Question: I'm learning iOS and I'm working on what amounts to a Proof of Concept app in XCode 4.2. I essentially want to allow a user to enter a user/pass combo and if the user is in an array of objects, pass them on to the "Content" view, but if not, pass them on to the "Register" view.
In either case, since the app itself will be a tabbed app (though the login and register views are not tabbed), I need to be able to segue from a typical ViewController to a TabViewController.
'''
- (void)logIn:(id)sender{
[self performSegueWithIdentifier:@"Content" sender:sender];
'''
}
Currently, I have the app segueing to the proper ViewController, which is a TabBarController embedded in a NavViewController...but once it gets there...there are no tabs!!
What am I doing wrong?

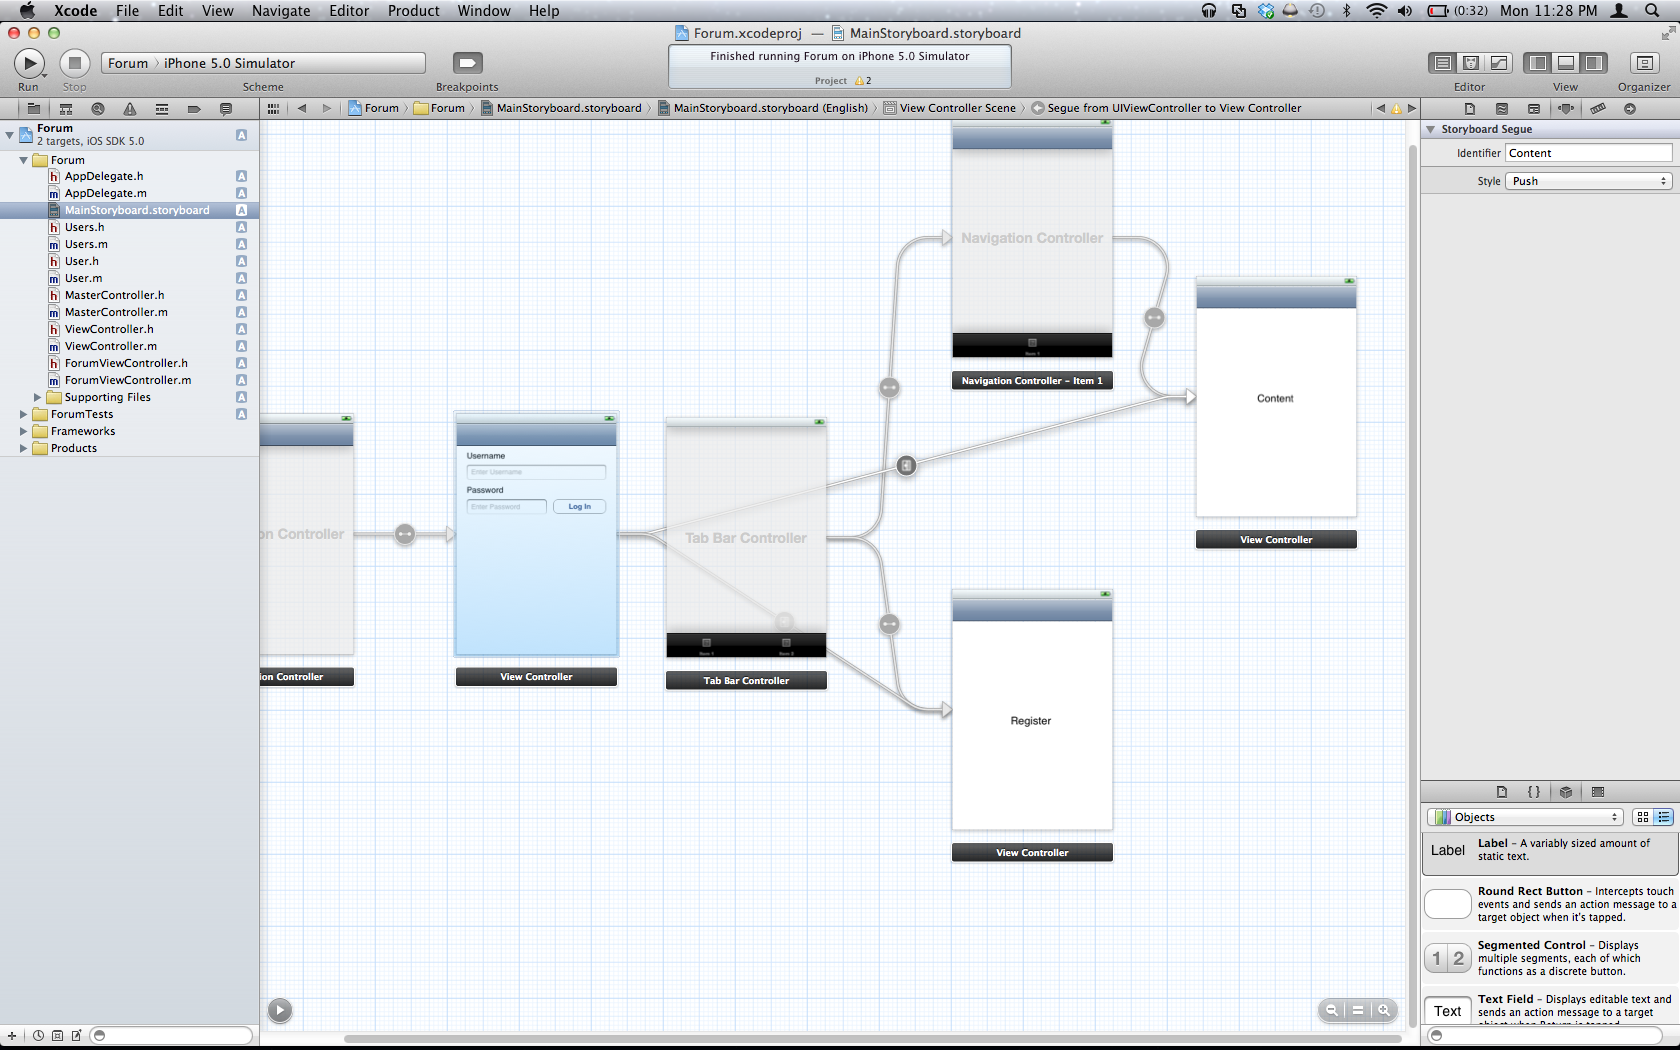
Answer: Now you aren't loading TabBarController that's why you don't have any tabs.
What I suggest you:
In Log In ViewController you can also add "register" button, and place a segue from it to Register View Controller.
Add IBAction from log in button, which will check for log in and pass, and if it's OK load Content ViewController or TabBar Controller with Content ViewController.
I strongly recommend you to study iOS5 storyboard tutorials to get to know how the view controllers interacts.